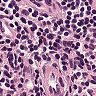
Metastatic tissue present: no